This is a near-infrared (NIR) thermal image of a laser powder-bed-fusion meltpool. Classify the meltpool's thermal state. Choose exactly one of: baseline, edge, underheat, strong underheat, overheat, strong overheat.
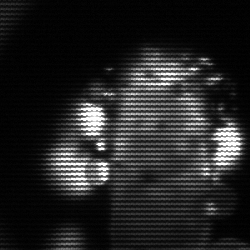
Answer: strong underheat